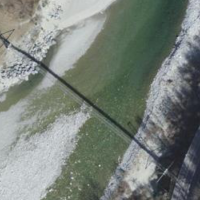
EUNIS habitat code: 47
Species observed at this site:
Saponaria ocymoides